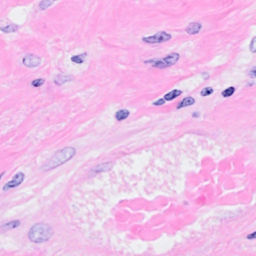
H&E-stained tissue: Breast